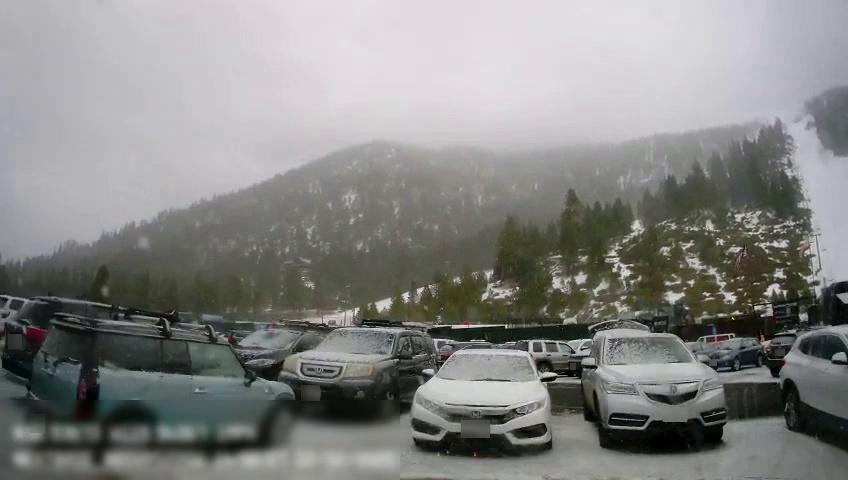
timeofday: Day
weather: Snowy
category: Vehicles | SUV
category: Vehicles | SUV
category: Vehicles | Car
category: Vehicles | SUV
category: Vehicles | SUV
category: Vehicles | SUV
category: Vehicles | SUV
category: Vehicles | Truck
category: Vehicles | SUV
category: Vehicles | SUV
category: Vehicles | SUV
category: Vehicles | SUV
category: Vehicles | Car
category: Vehicles | Car
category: Vehicles | SUV
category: Drivable Space